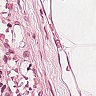
Metastatic tissue present: no